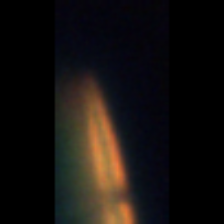
Taxon: Pennate
Group: Diatoms